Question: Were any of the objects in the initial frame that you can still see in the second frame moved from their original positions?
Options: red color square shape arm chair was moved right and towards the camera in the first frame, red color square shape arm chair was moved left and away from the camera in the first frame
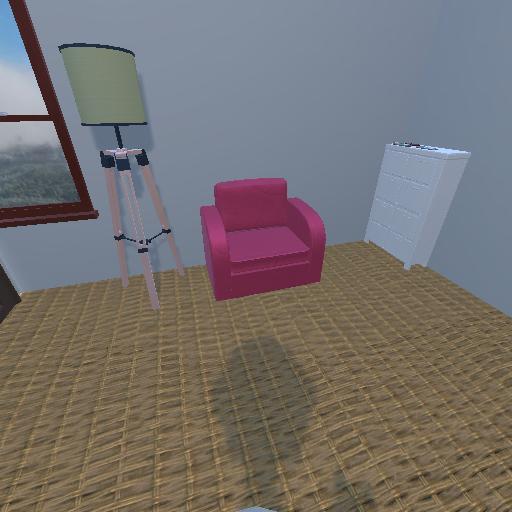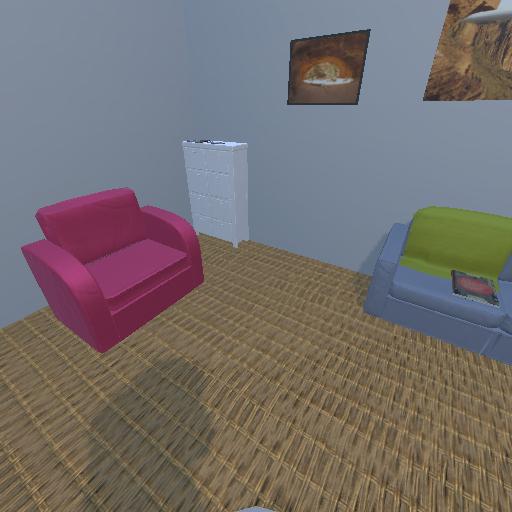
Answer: red color square shape arm chair was moved right and towards the camera in the first frame